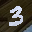
Label: 3